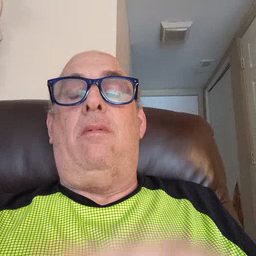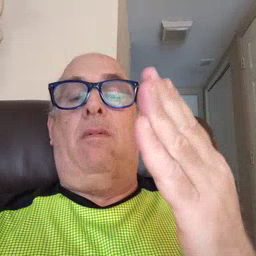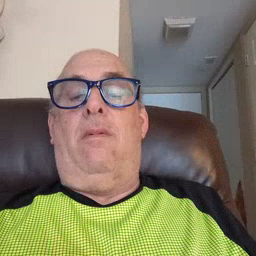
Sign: book